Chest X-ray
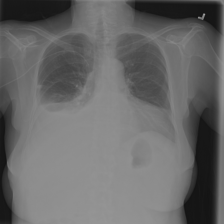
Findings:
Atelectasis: negative
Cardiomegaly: negative
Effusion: negative
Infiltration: negative
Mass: negative
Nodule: negative
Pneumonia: negative
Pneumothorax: negative
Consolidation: negative
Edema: negative
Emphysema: negative
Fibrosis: negative
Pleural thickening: negative
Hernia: negative